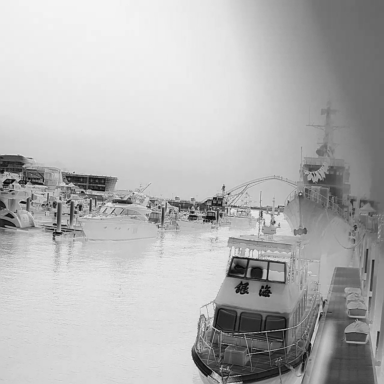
There are six objects shown in the infrared image, including five canoes, and a warship.